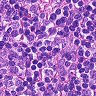
Metastatic tissue present: no